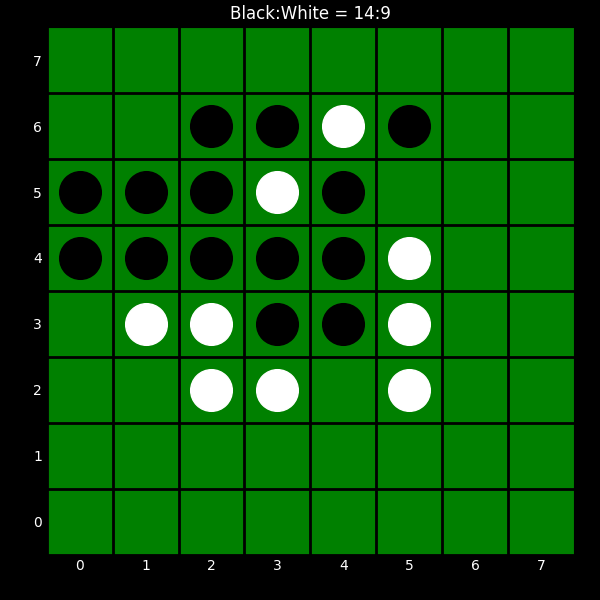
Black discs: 14
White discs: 9